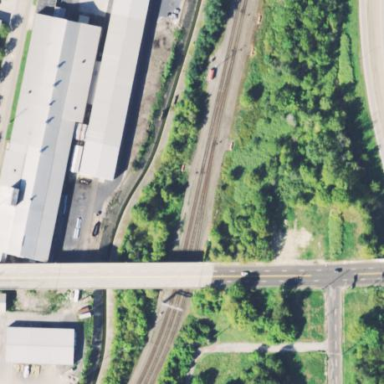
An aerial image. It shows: Industrial building.